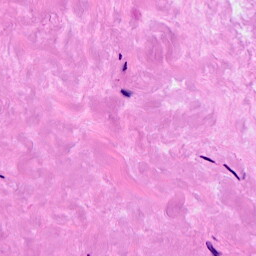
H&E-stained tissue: Breast